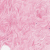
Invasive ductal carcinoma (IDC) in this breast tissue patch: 0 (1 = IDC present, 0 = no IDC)